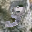
Label: 3